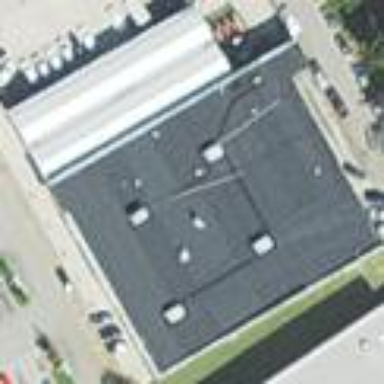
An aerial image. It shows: Commercial building.